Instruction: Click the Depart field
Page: home
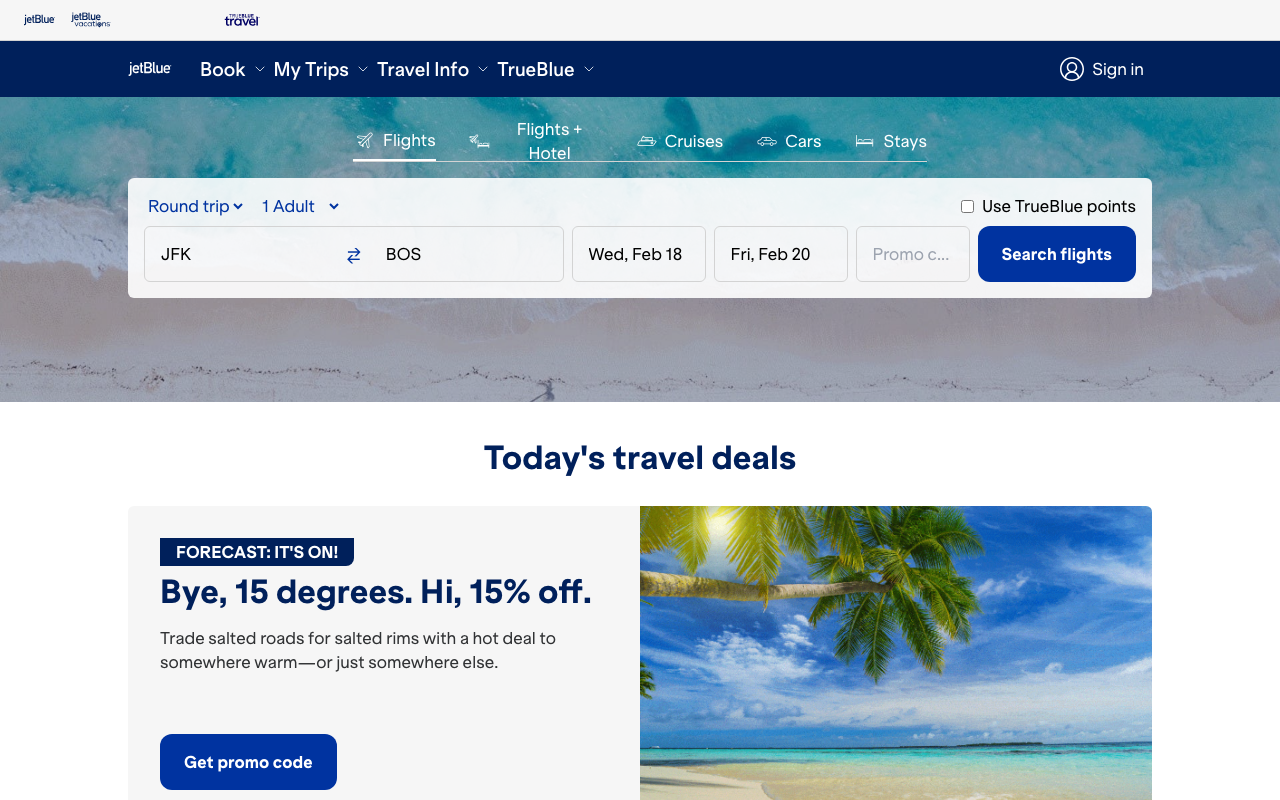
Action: click